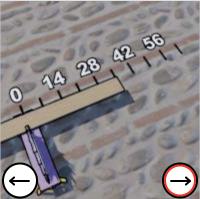
Task: length
Answer: 35
First scale value: 14.0